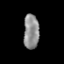
Tissue: prostate
Cell type: Epithelial cells
Senescence score: 0.2621
Nuclear area (px): 521
Mean DAPI intensity: 143.929